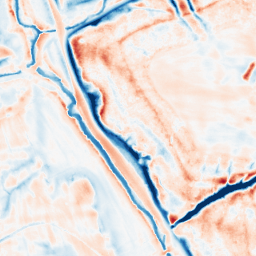
Category: trend_removal
Decomposition family: local_polynomial
Decomposition parameters: window_size: 21
degree: 1
Upsampling method: bilinear
Upsampling parameters: scale: 4
Upsampling scale: 4